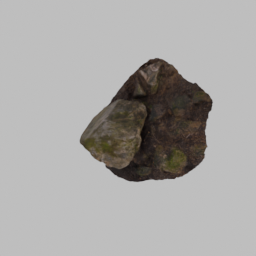
Label: nature